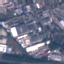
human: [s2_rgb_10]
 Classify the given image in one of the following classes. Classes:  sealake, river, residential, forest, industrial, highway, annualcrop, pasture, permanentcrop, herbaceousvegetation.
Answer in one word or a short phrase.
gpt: Industrial